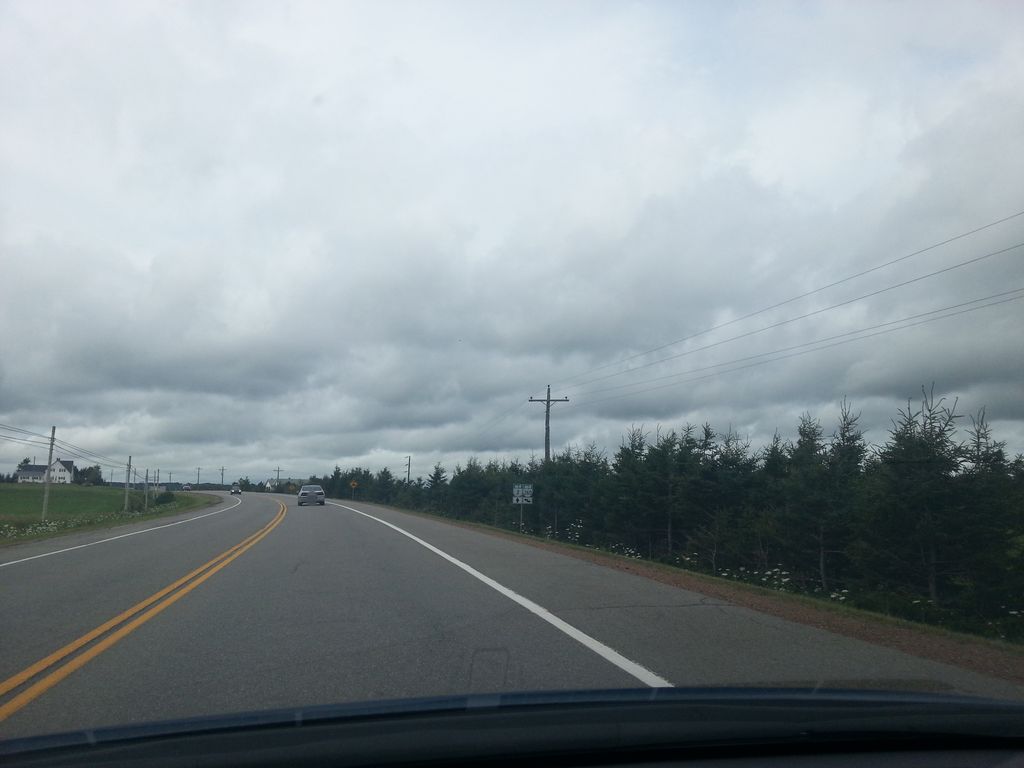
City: charlottetown